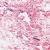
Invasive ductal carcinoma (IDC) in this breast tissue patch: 0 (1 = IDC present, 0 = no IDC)